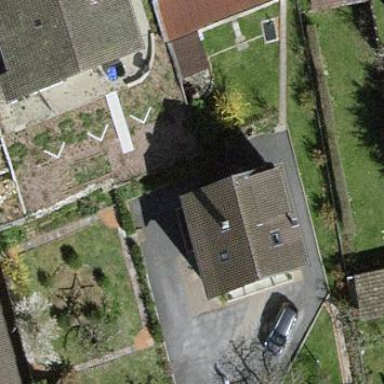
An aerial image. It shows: Detached building.